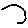
Label: hexagon